Question: I have trouble using regex matching on Yahoo Pipes, seems like they don't use the normal Perl syntax.
In the following screenshot "Test" matches exactly "Test", not "test", so matching is case sensitive. How to make it case insensitive?

'''
/Test/i
'''
does not work ):
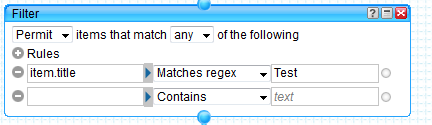
Answer: I found out that there are so called "embedded modifiers", so
'''
(?i)Test
'''
matches now "test" as well as "Test" :-)
Source:
<URL>
<URL>